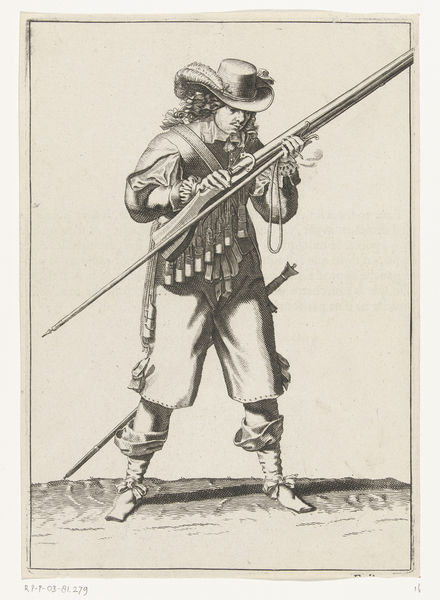
Titel: Soldaat die kruit van zijn musket blaast, ca. 1645
Künstler: Petrus Rucholle
Standort: Amsterdam
Institution: Rijksmuseum
Schlagwörter: feder, mann, haar, hut, mund, nase, zeichnung, hose, schnurrbart, augen, gesicht, haare, schleifen, ohren, graphik, laden, druck, stich, soldat, stiefel, jagd, jäger, gewehr, kupferstich, stulpen, bajonette, muskete, gewähr, patronen, 17. jahrhundert, wafen, gewegr